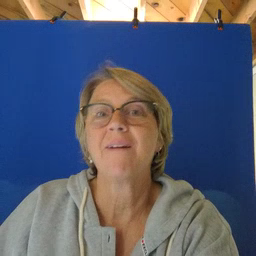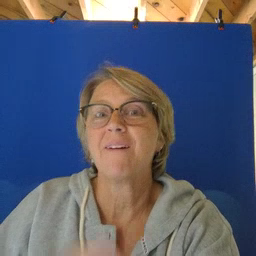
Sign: gift